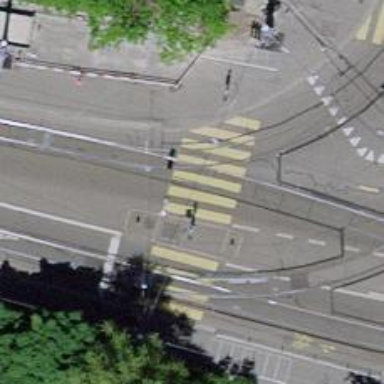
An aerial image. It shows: Tram crossing on the railway.